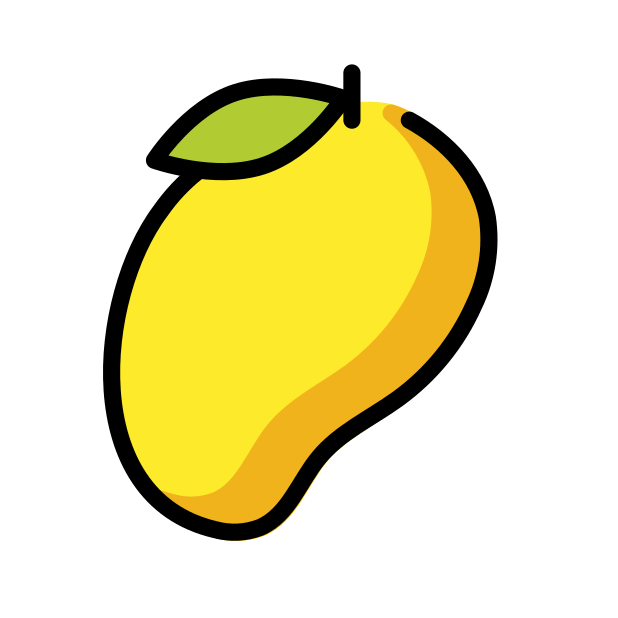
mango